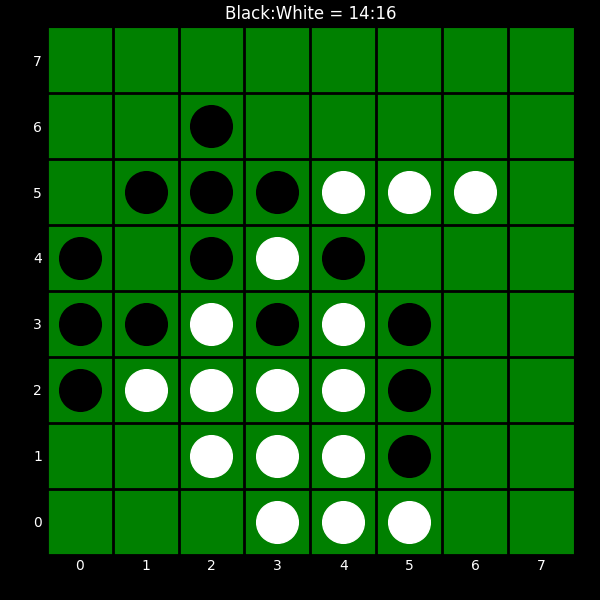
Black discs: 14
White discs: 16